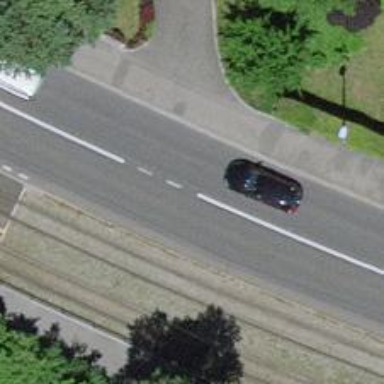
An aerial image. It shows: Secondary road with separate asphalt sidewalks.